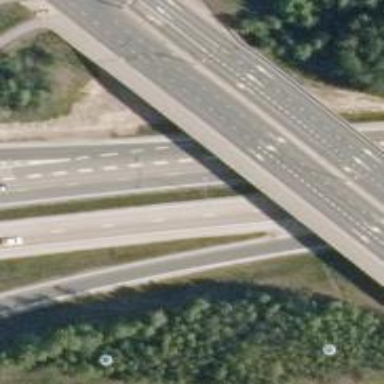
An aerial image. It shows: Asphalt motorway.